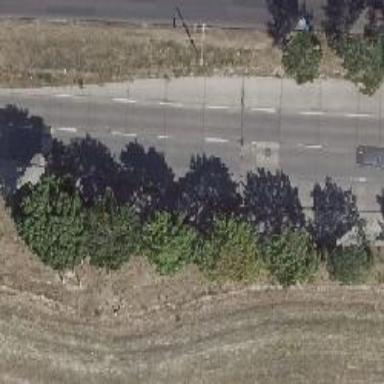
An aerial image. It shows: Avenue lined with broadleaved deciduous trees.